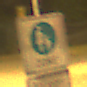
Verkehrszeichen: BeginnFussgaengerzone
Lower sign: PersonengruppenFrei1
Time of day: Night
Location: Outdoor (Urban)
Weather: Clear
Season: NotSpecified
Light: Artificial